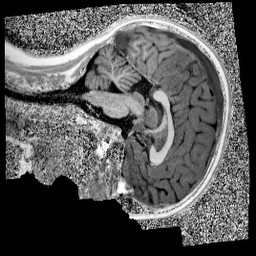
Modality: UNIT1
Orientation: sagittal
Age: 9
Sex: male
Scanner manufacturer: siemens
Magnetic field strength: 3 T
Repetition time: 4 s
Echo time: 0.00299 s